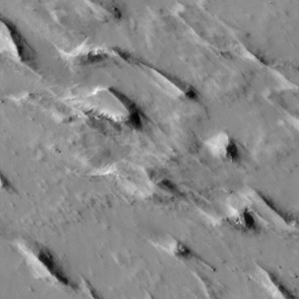
Label: non_frost